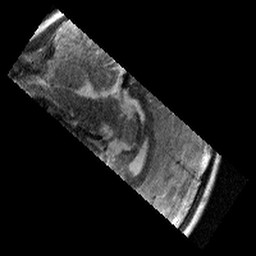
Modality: T2w
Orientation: sagittal
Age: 9
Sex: female
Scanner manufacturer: siemens
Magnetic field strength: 3 T
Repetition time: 9.23 s
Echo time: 0.067 s